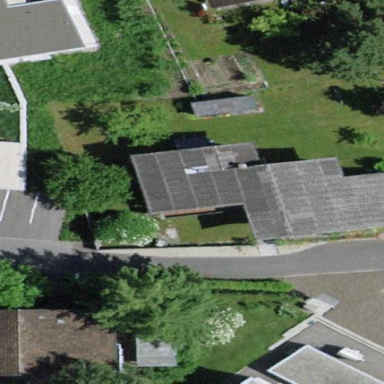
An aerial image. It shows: Detached building.